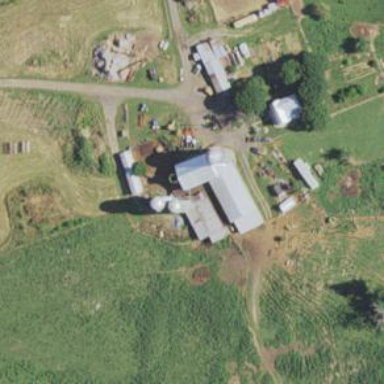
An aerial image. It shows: Silo.